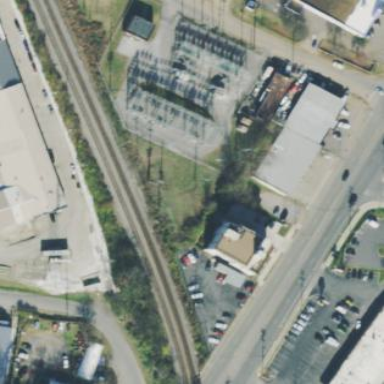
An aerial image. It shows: Outdoor distribution substation.